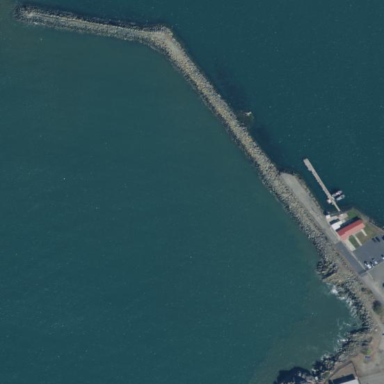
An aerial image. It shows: Breakwater structure.